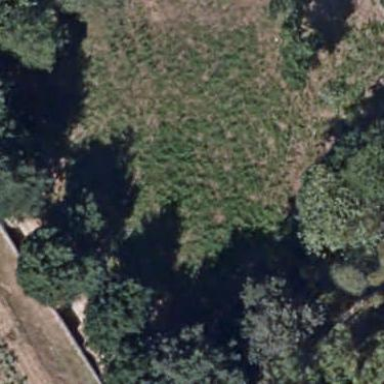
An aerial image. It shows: Mixed leaf-type forest area.